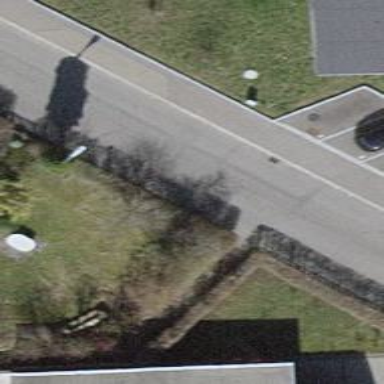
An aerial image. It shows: Entrance with barrier.